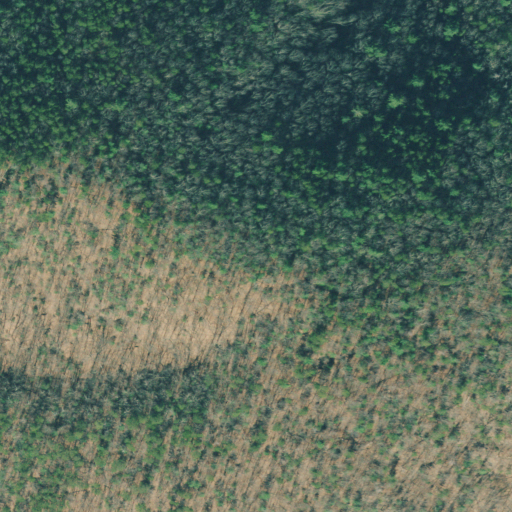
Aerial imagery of mountain in Georgia named Little Buzzard Mountain containing mixed forest, deciduous forest, and evergreen forest